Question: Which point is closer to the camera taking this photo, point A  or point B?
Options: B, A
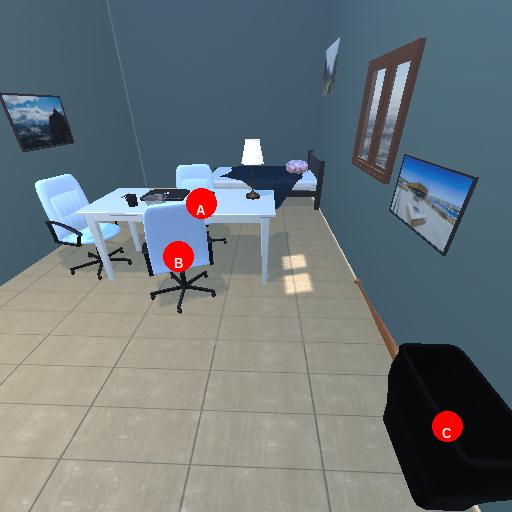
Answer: B